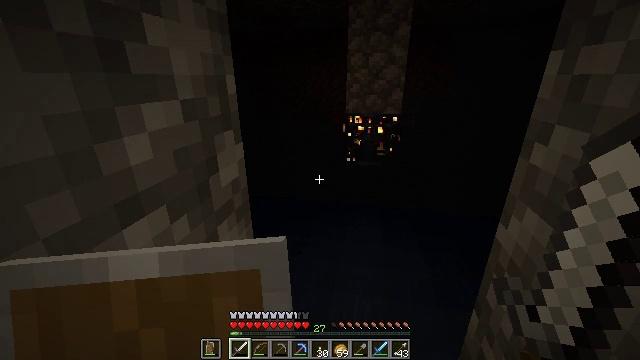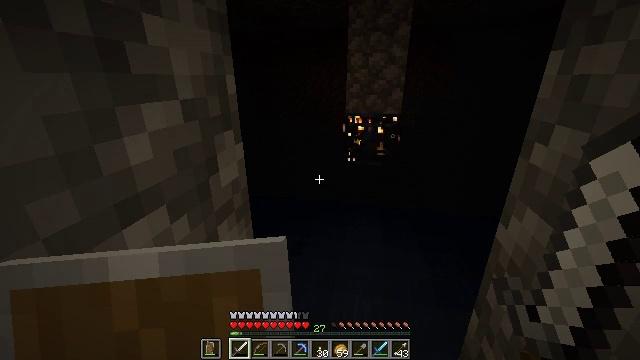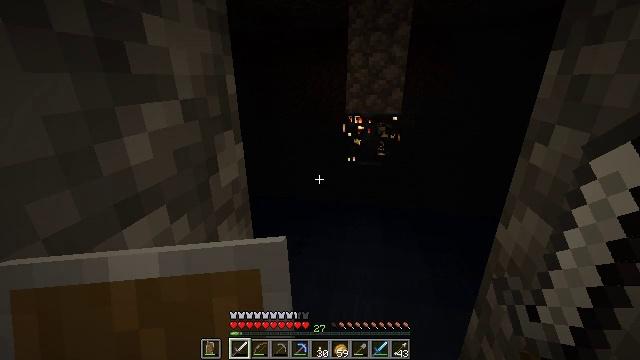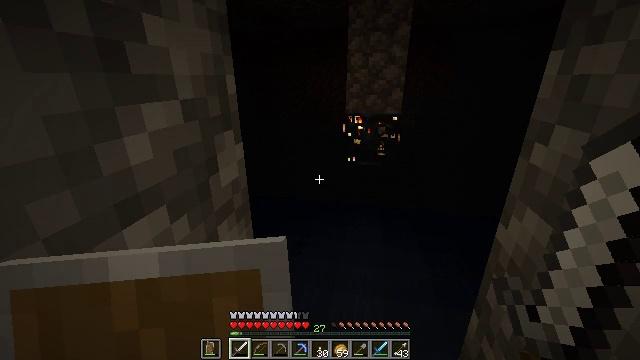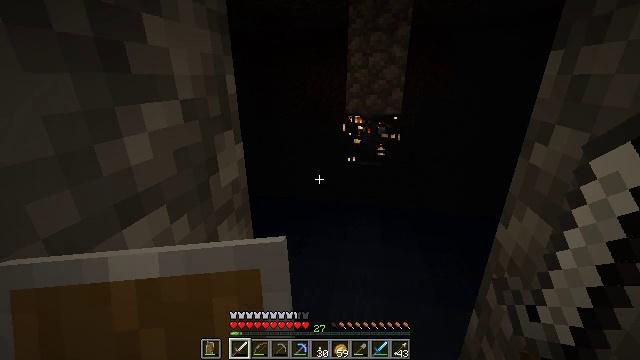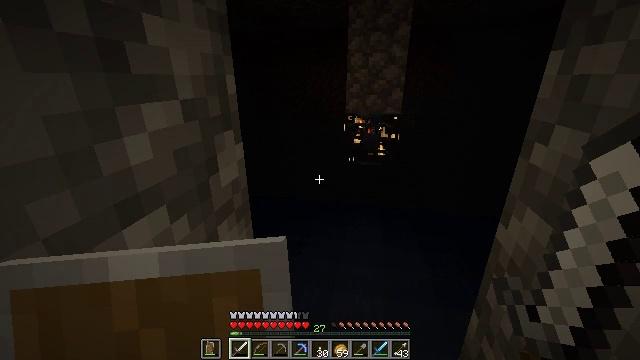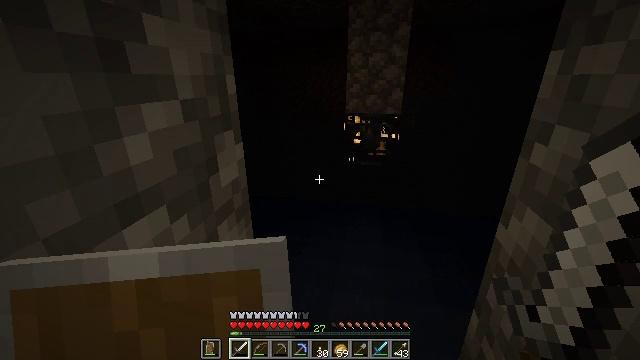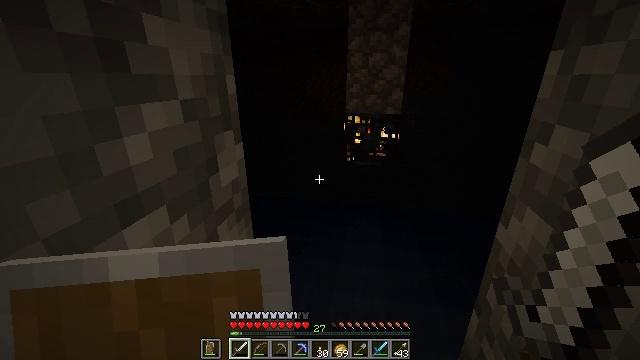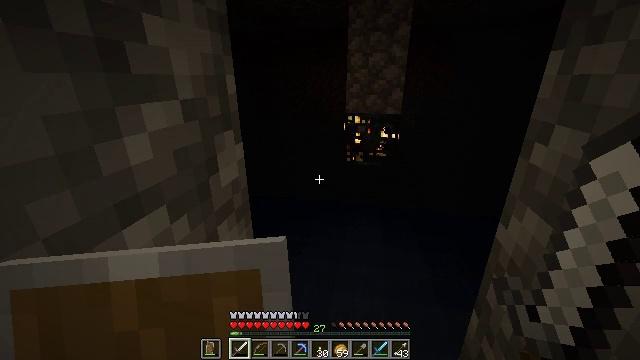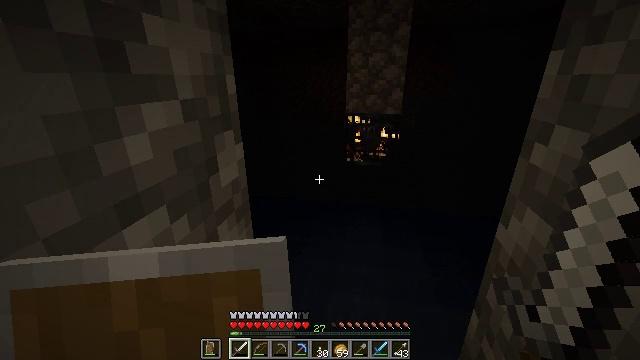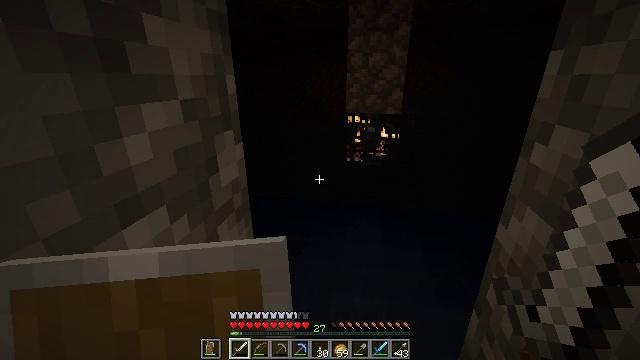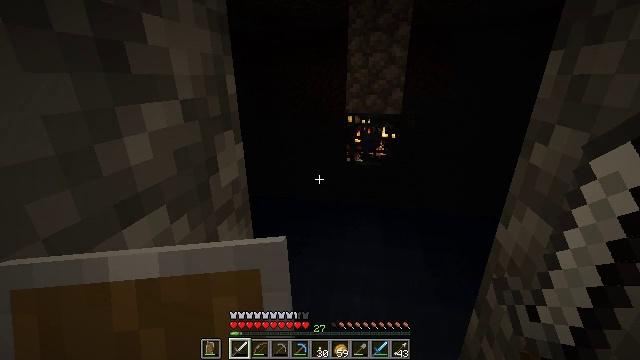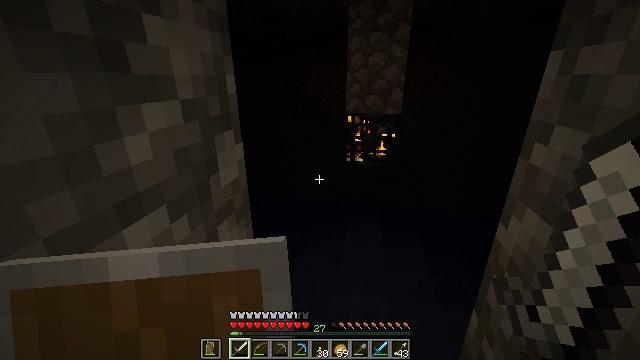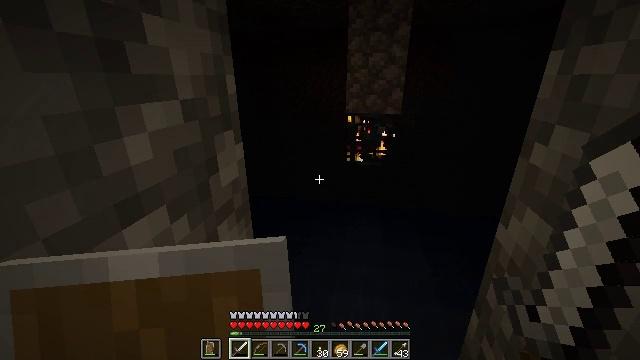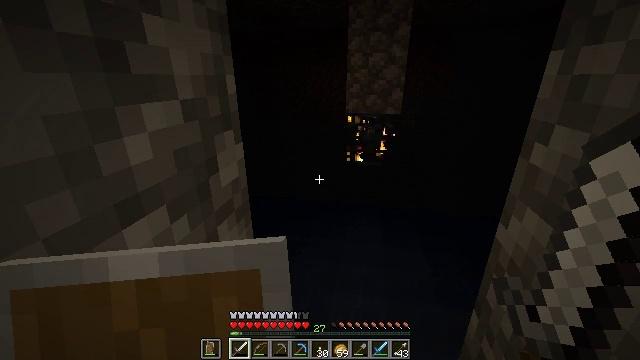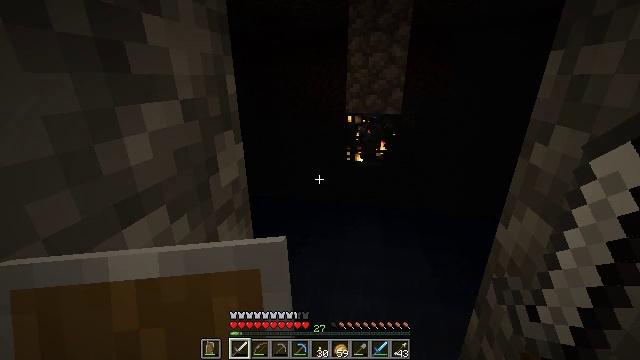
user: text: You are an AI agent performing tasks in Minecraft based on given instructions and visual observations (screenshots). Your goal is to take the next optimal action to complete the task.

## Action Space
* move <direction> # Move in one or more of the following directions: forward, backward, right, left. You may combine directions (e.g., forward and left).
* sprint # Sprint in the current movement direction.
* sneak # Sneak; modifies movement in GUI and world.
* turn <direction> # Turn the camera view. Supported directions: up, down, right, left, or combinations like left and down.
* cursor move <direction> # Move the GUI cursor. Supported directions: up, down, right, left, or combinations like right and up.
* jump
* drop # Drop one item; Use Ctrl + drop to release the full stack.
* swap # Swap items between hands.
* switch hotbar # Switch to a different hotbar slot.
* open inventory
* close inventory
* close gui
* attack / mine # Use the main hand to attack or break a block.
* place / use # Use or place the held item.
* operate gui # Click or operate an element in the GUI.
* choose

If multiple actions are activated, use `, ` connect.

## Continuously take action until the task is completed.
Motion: motion action
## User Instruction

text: Drop an iron sword.
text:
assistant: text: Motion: no_op
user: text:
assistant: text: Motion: no_op
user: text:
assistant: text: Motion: no_op
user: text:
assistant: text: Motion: no_op
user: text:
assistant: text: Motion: no_op
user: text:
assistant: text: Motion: no_op
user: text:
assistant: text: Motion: no_op
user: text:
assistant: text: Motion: no_op
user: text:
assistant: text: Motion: no_op
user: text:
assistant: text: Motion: no_op
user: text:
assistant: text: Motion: no_op
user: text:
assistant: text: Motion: no_op
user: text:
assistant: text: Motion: no_op
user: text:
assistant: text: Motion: no_op
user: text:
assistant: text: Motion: no_op
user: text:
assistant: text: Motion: no_op
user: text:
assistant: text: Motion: no_op
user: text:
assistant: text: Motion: no_op
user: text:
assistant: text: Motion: no_op
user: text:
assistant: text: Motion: no_op
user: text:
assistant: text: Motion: no_op
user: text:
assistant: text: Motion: no_op
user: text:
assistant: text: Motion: no_op
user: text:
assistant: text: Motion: no_op
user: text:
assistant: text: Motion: no_op
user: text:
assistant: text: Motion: no_op
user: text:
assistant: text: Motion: no_op
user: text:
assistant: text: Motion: no_op
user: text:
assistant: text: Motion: no_op
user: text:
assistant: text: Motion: no_op